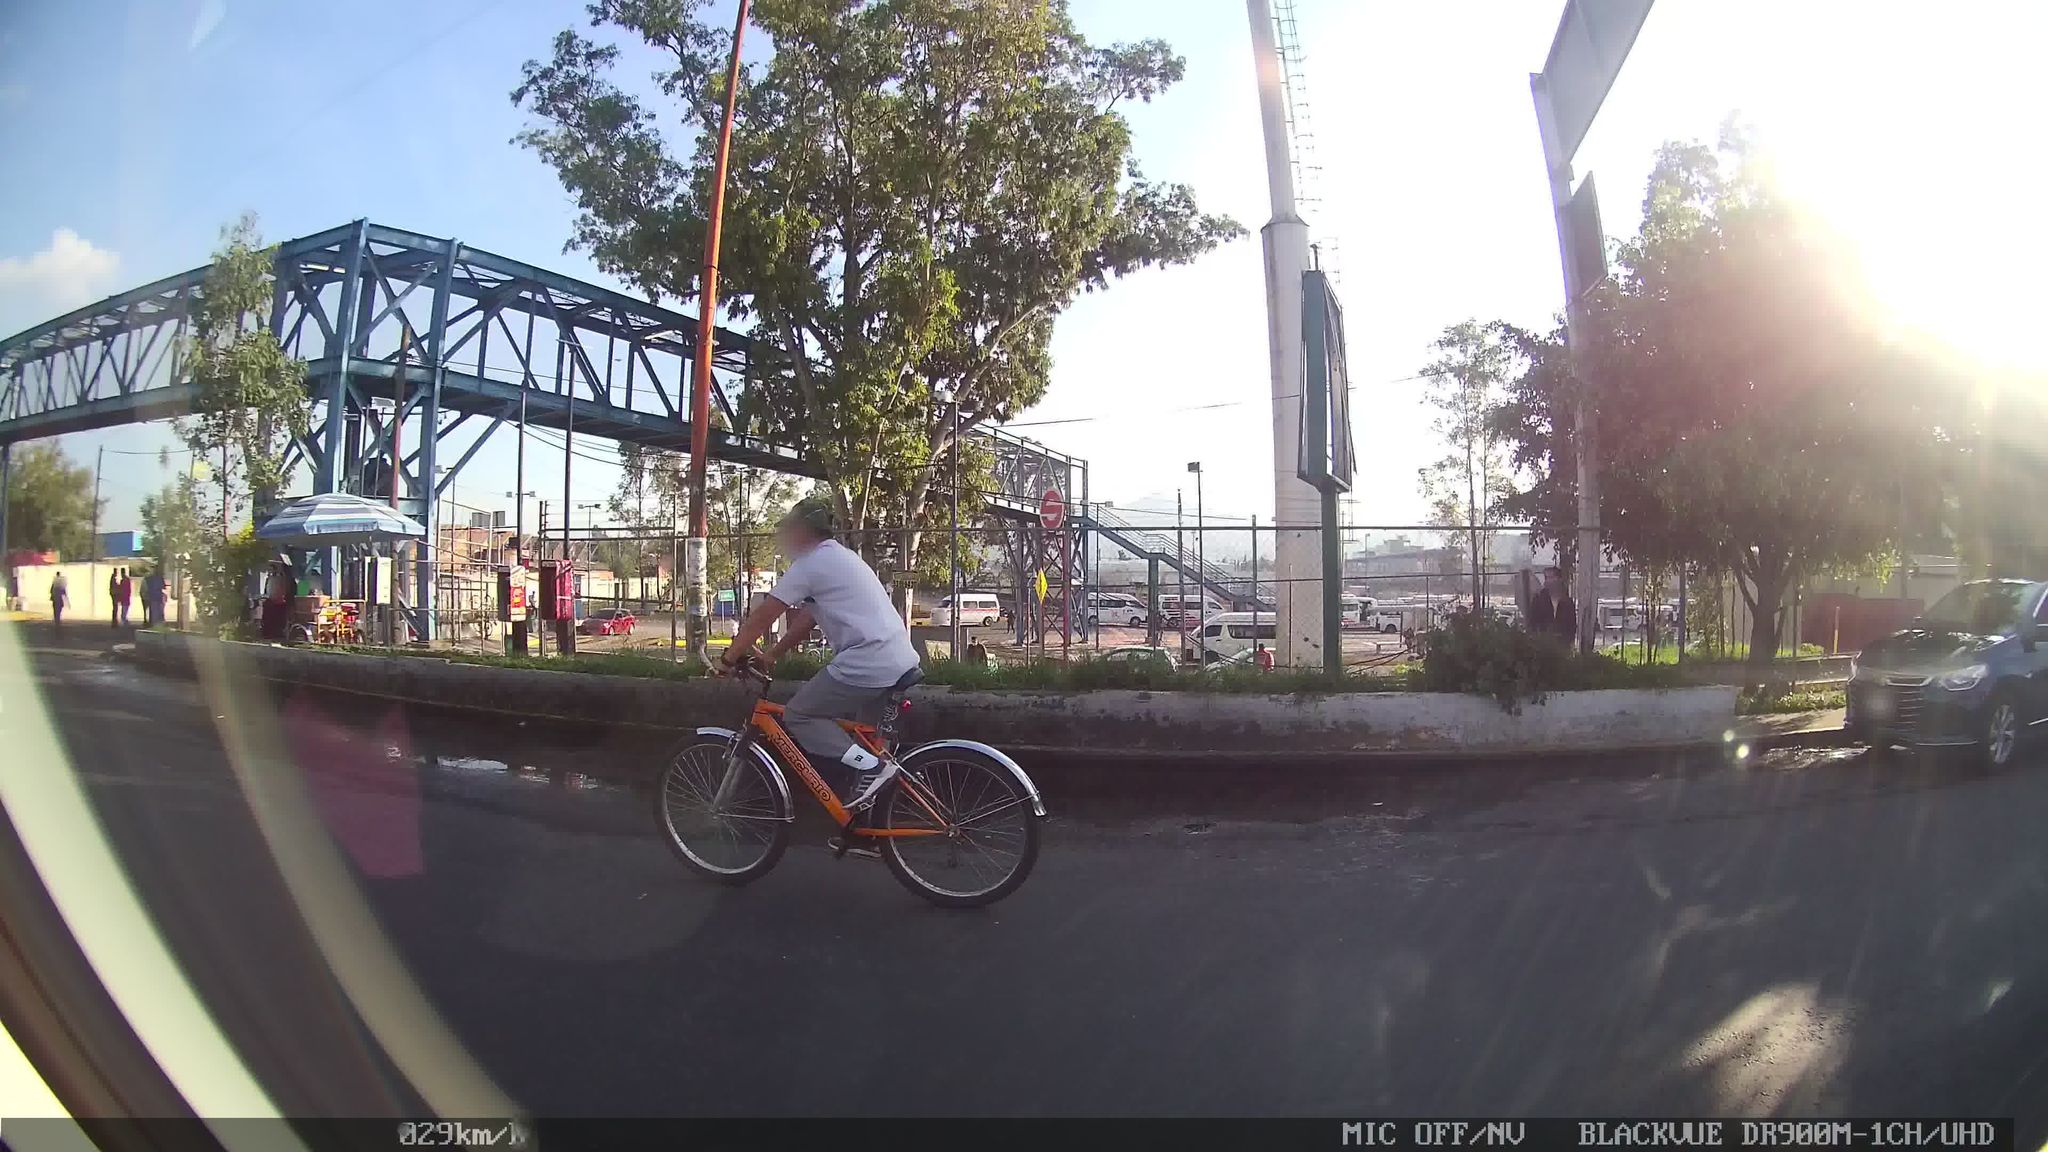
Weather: clear
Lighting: day
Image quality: good
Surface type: driving surface
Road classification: tertiary
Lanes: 2
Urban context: urban centre
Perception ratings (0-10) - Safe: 0.92, Lively: 6.89, Beautiful: 2.23, Boring: 6.71, Depressing: 2.04, Wealthy: 1.1